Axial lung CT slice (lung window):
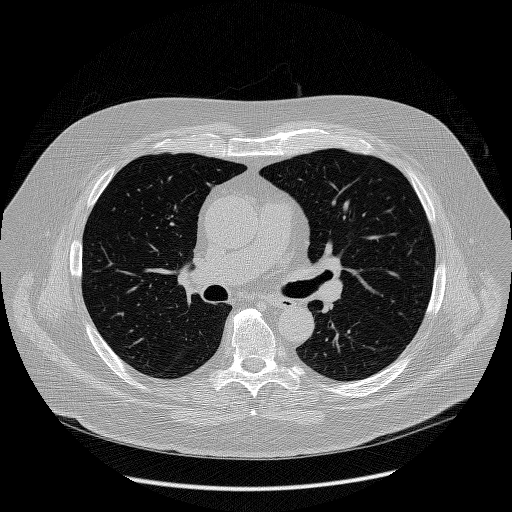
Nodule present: no